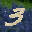
Label: 3